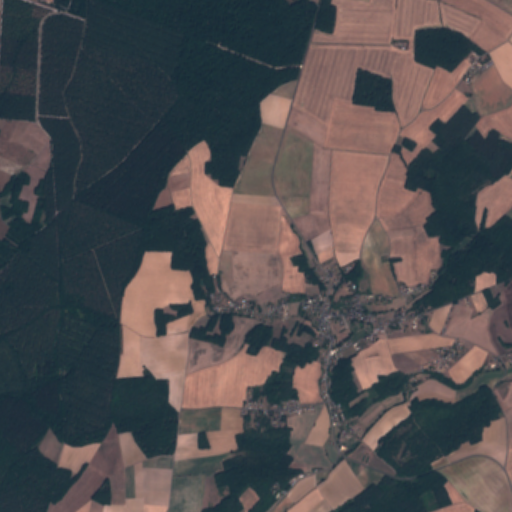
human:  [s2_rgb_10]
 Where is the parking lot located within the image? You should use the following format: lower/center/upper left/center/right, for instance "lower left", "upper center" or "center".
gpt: The parking lot is located in the center right of the image.
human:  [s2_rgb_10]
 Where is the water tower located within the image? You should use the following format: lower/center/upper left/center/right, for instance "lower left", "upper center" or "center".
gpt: The water tower is located in the center of the image.
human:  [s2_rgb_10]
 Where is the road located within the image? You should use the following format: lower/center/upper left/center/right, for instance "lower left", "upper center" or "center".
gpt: There is no road in the image.